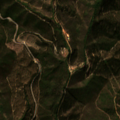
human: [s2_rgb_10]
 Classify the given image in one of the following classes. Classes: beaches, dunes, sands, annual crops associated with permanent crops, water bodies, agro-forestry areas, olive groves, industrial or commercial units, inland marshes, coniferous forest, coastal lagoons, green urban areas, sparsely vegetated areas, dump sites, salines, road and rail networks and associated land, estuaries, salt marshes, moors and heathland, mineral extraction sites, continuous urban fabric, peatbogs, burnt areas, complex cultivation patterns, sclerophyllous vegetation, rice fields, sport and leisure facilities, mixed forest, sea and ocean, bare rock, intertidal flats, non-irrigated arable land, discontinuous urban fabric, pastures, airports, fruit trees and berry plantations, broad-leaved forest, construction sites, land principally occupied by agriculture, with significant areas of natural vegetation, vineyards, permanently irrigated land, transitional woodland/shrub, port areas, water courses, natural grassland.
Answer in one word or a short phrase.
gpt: broad-leaved forest, sclerophyllous vegetation, transitional woodland/shrub